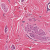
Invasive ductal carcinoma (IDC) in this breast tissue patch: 0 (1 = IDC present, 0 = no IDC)